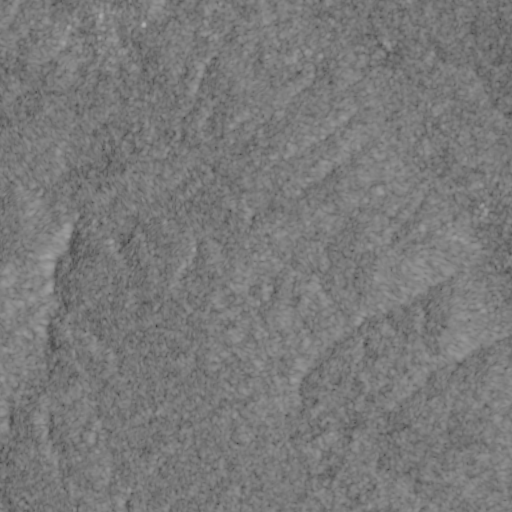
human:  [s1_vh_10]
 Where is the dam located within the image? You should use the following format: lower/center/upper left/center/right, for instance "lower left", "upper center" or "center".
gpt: The dam is located in the center left of the image.
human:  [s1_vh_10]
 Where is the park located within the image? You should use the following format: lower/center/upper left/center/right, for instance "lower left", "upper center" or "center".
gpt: The park is located in the upper left of the image.
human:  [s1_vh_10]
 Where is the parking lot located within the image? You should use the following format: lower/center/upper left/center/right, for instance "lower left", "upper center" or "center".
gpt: The parking lot is located in the upper right of the image.
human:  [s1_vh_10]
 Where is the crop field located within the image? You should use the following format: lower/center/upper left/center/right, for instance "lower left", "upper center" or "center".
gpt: There is no crop field in the image.

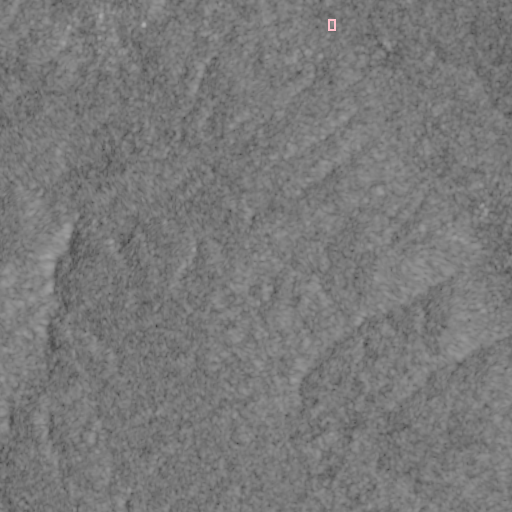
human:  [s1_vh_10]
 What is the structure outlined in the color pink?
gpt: The structure outlined in pink is a park.
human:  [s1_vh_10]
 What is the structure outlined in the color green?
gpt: There is no green outline.